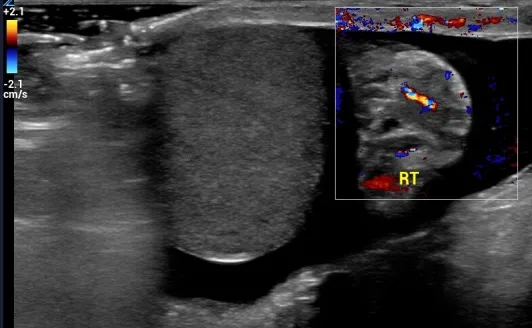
Color Doppler image with linear transducer. The testis is on the left of the color window and the circular cord complex ("whirlpool sign') is on the right. The cord complex can be difficult to distinguish from epididymis. Here, there is very little flow in the cord complex, as can be seen in torsion. In contrast, epididymitis would present with epididymal swelling and increased blood flow.
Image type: radiology (ultrasound)